Question: '''
{
"detail":"Unsupported media type "text/plain" in request."
}
'''

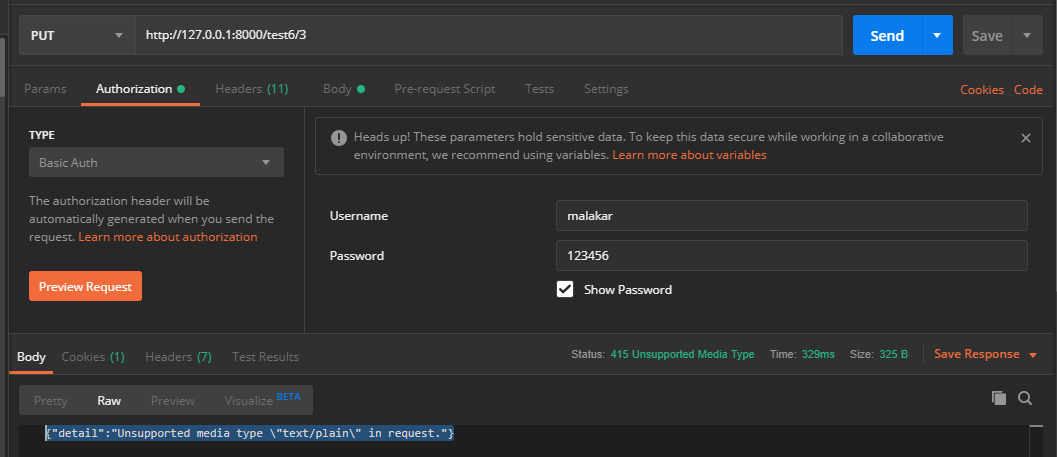
Answer: Its occure because of content type of your request .
1. first check your views content type. 2.change content type according to view in postman .
For example :
Header -> add
key: "Content-Type"
value: "application/json"